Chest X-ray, PA view. Patient: 77 years old, sex M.
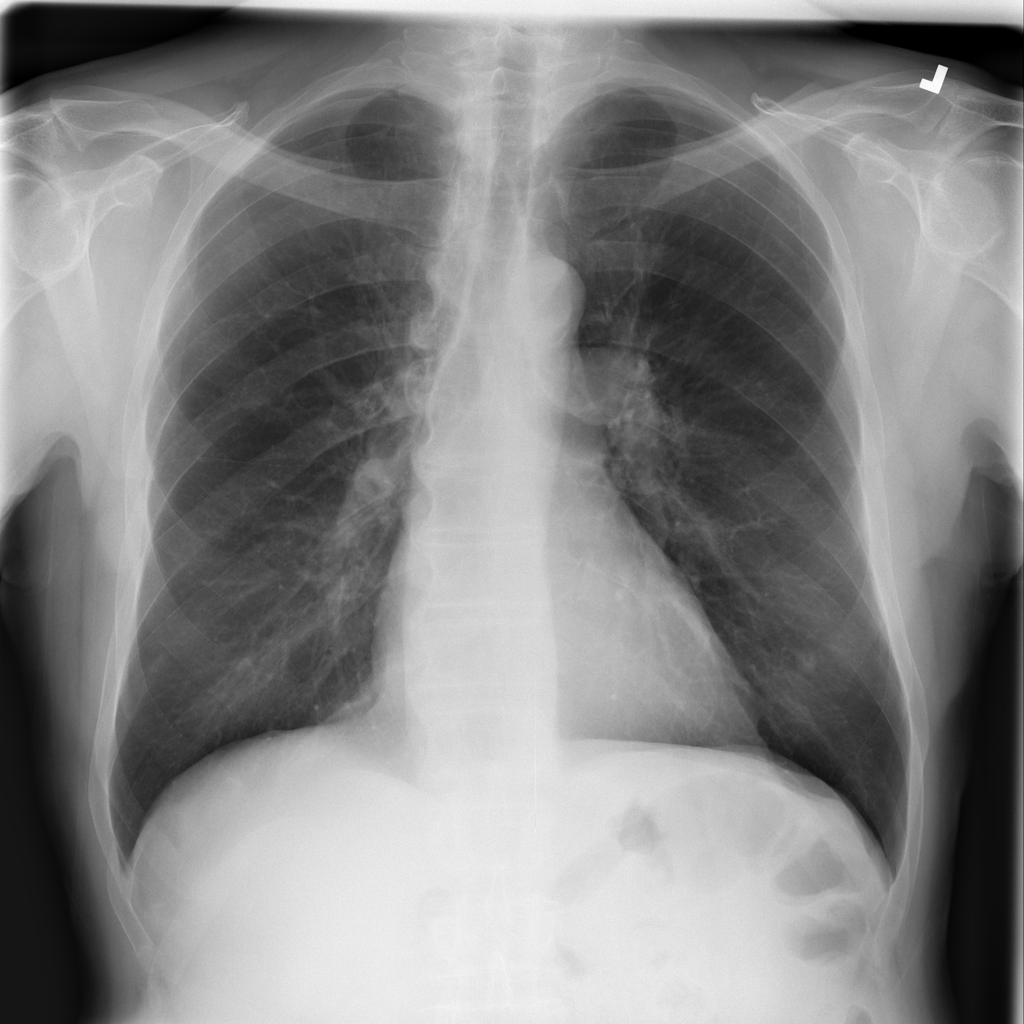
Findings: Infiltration